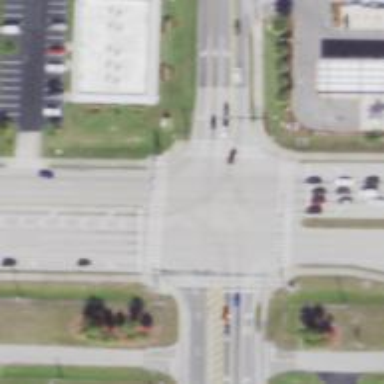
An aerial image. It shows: Crossing on the road.